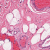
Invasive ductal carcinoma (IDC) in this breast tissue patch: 0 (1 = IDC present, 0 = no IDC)